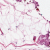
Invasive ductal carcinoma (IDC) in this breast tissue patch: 0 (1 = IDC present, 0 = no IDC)